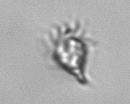
Label: Paratontonia_gracillima